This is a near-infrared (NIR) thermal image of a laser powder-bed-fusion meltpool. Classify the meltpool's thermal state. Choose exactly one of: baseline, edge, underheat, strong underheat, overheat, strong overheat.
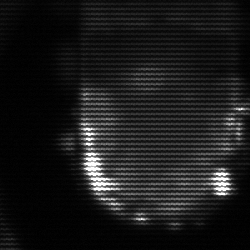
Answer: baseline